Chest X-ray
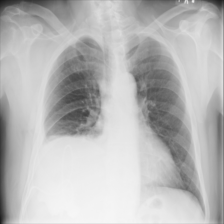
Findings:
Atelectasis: positive
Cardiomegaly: negative
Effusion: positive
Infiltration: negative
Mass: negative
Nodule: negative
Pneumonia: negative
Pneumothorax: negative
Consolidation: negative
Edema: negative
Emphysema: negative
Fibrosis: negative
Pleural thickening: negative
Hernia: negative